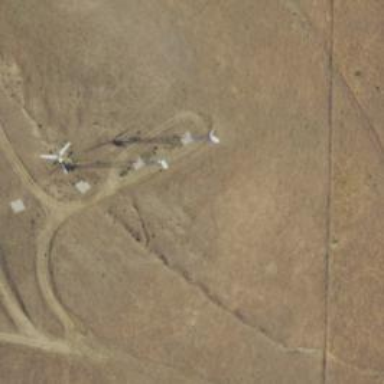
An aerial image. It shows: Wind generator powered by wind turbine.